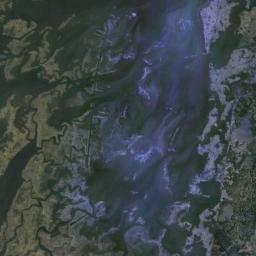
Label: wetland